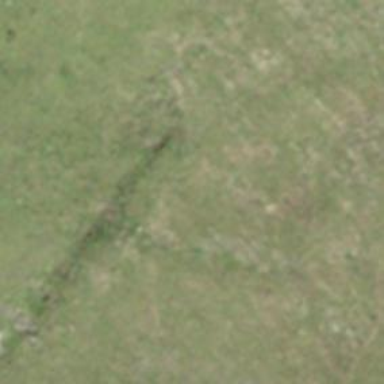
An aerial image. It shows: Ditch in the surroundings.